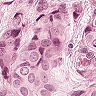
Metastatic tissue present: yes